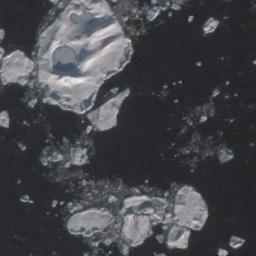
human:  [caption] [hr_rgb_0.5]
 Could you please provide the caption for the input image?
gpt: Several large ice cubes of various sizes and surrounding small pieces of ice float on the deep blue sea .

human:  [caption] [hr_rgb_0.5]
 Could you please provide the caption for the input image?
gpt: Sea ice is surrounded by water .

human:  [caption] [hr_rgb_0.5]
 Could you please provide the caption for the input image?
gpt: Some pieces of sea ice of different sizes and an ice hummock float in the deep blue sea .

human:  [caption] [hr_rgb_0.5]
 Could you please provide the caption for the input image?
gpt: There are many ice on the black sea .

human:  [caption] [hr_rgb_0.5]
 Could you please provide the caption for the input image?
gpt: There are some pieces of sea ice .